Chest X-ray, AP view. Patient: 48 years old, sex M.
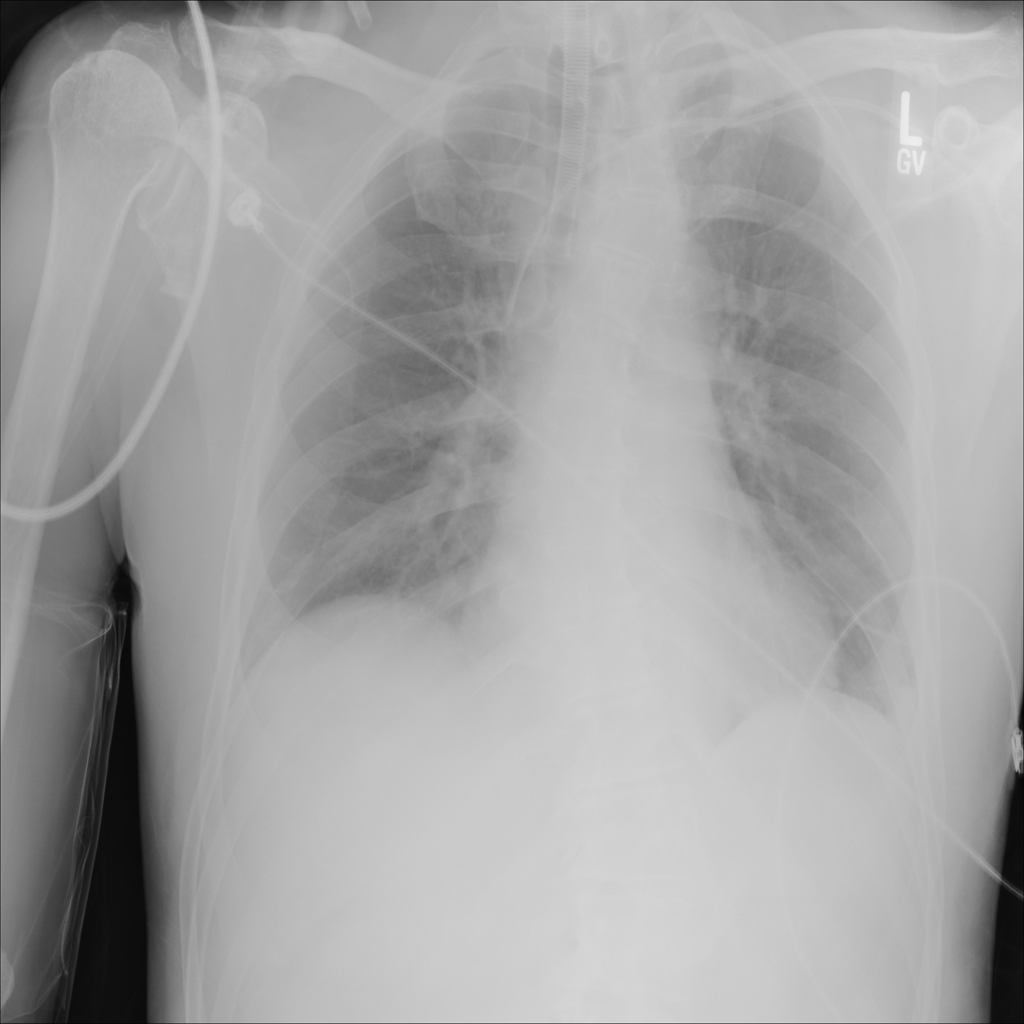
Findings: Atelectasis